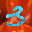
Label: 3